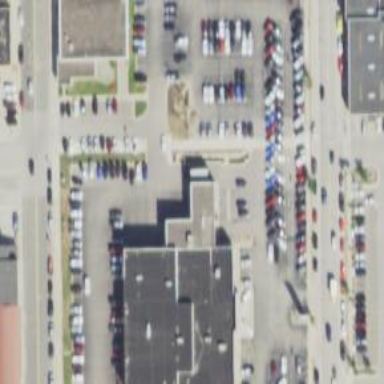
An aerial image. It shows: Building that houses car shop.